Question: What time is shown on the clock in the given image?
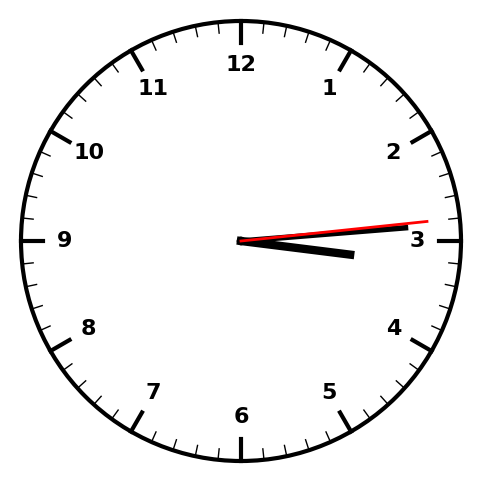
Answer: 03:14:14